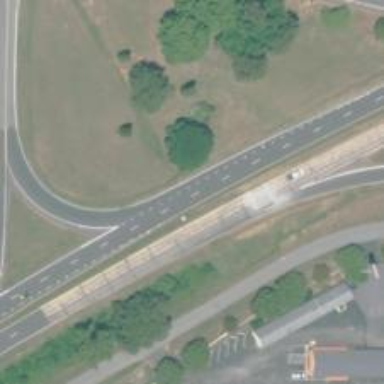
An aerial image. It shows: Expressway with asphalt surface classified as trunk highway.